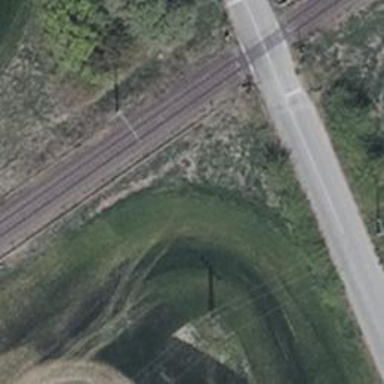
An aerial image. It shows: Railway signal.